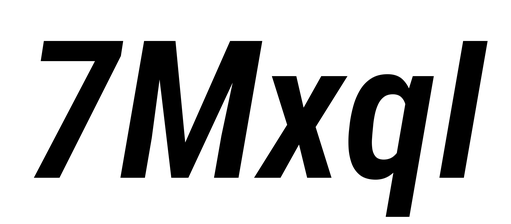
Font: Roboto-Italic_Condensed_SemiBold_Italic